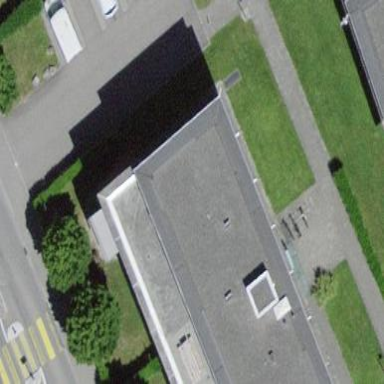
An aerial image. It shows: Building part with flat roof.